Brain MRI, t2w sequence, axial 2D slice.
Patient: age 34, sex M, weight 95 kg, height 1.95 m
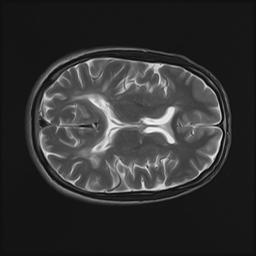